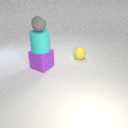
small gray rubber sphere above large cyan rubber cylinder